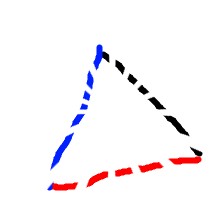
Shape: triangle